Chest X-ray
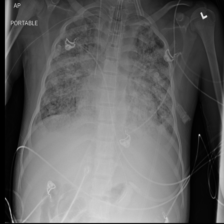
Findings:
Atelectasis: negative
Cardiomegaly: negative
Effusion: negative
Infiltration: negative
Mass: negative
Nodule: negative
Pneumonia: negative
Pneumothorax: negative
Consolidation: negative
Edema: negative
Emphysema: negative
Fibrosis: negative
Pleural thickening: negative
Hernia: negative